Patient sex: F
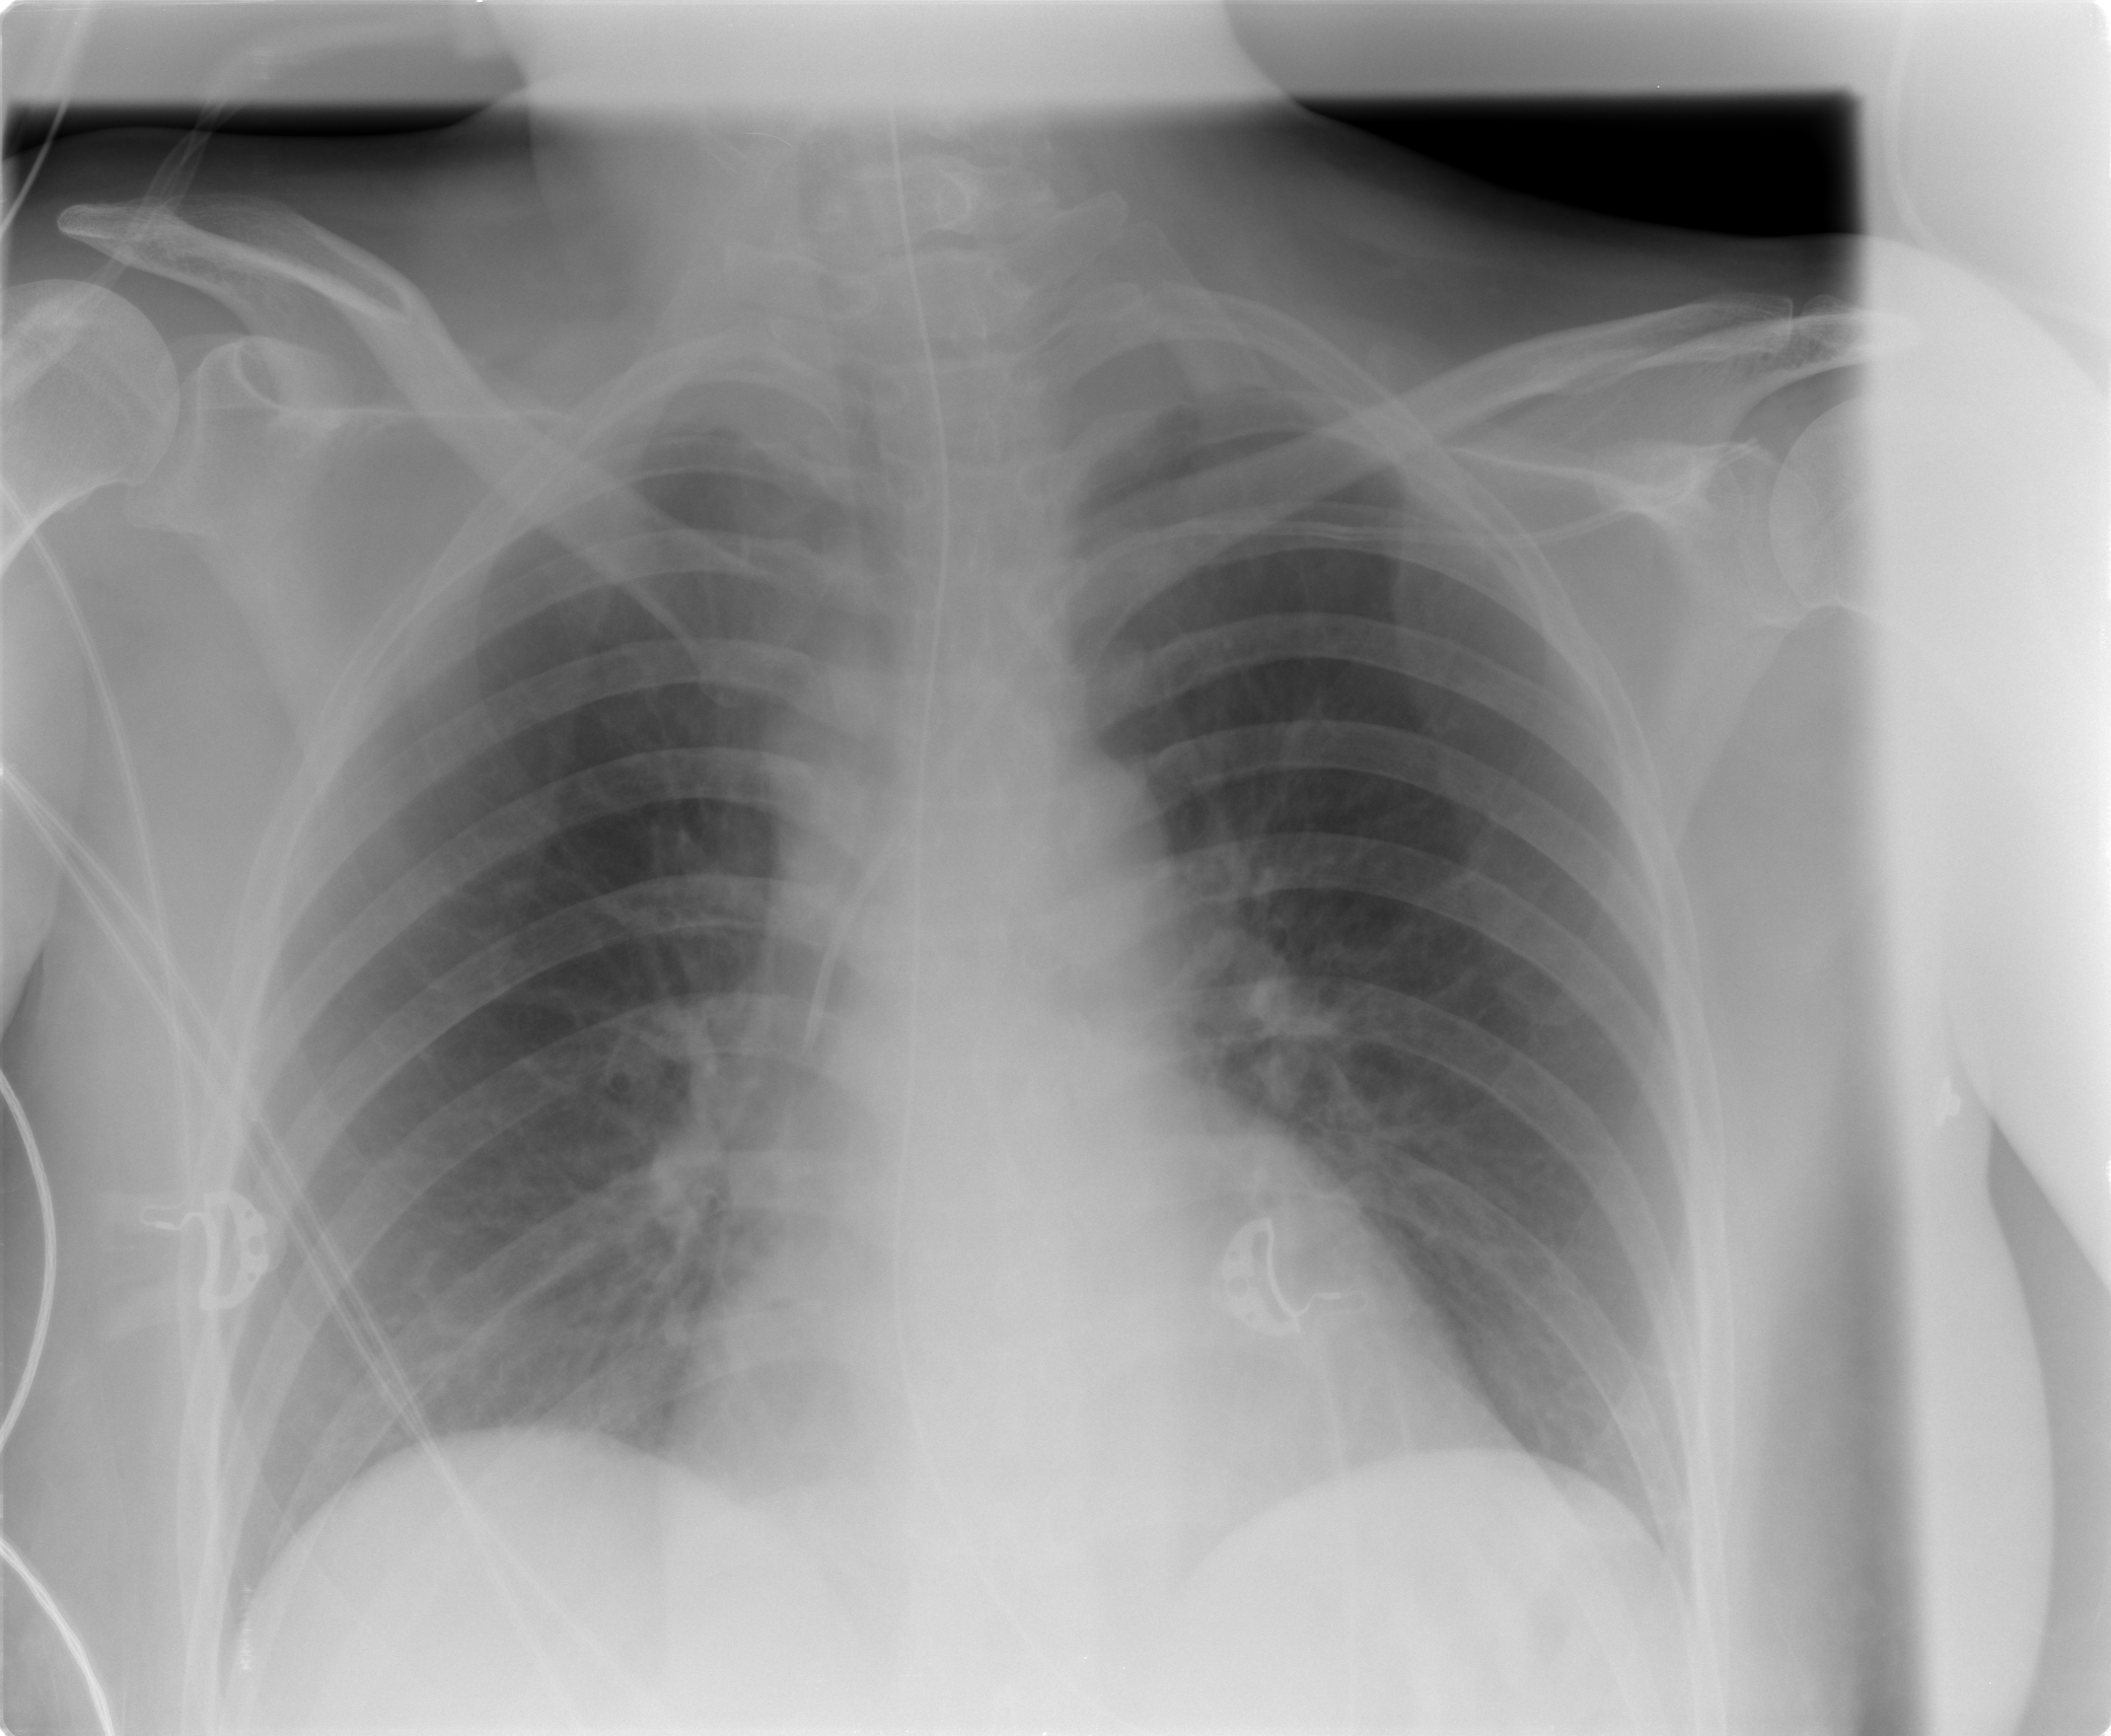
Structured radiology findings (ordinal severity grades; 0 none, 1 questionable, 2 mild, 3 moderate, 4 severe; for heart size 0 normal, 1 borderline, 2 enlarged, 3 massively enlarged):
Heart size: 0
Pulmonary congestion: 0
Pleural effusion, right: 0
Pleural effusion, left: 0
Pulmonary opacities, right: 0
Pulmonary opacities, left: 0
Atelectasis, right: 1
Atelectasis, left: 0